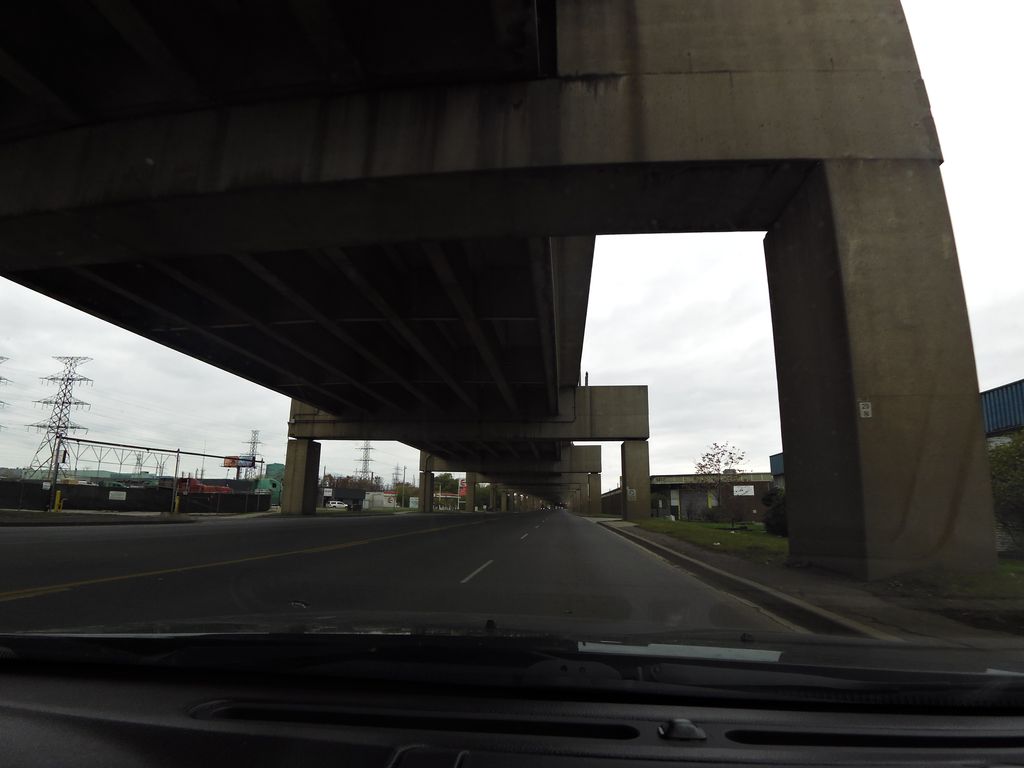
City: hamilton